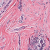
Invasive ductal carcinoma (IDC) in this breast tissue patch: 0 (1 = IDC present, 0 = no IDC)